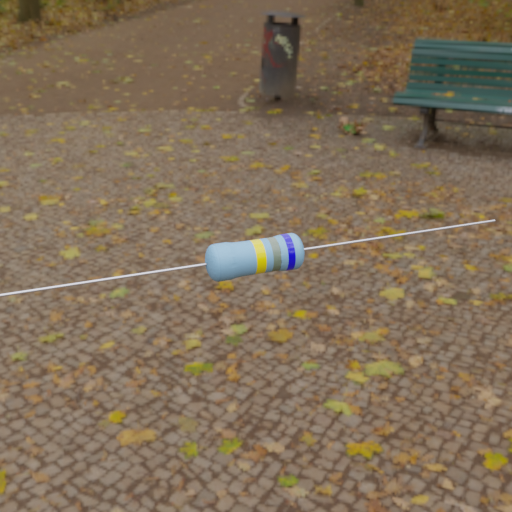
Resistor colour bands (in order): yellow, gray, blue